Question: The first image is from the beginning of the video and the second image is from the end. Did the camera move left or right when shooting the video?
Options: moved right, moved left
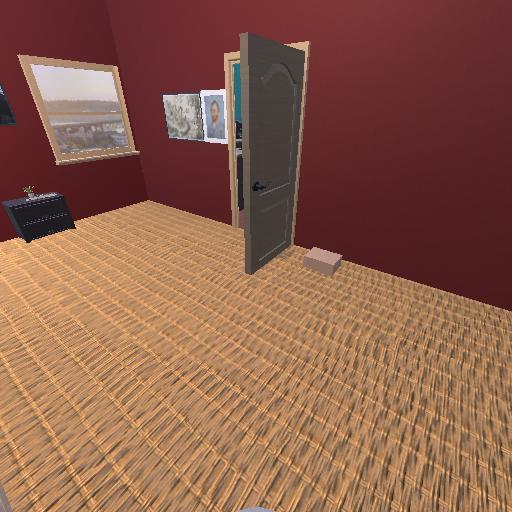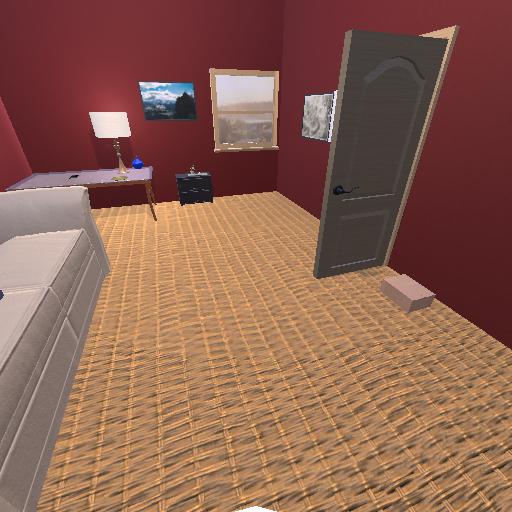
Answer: moved right